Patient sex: M
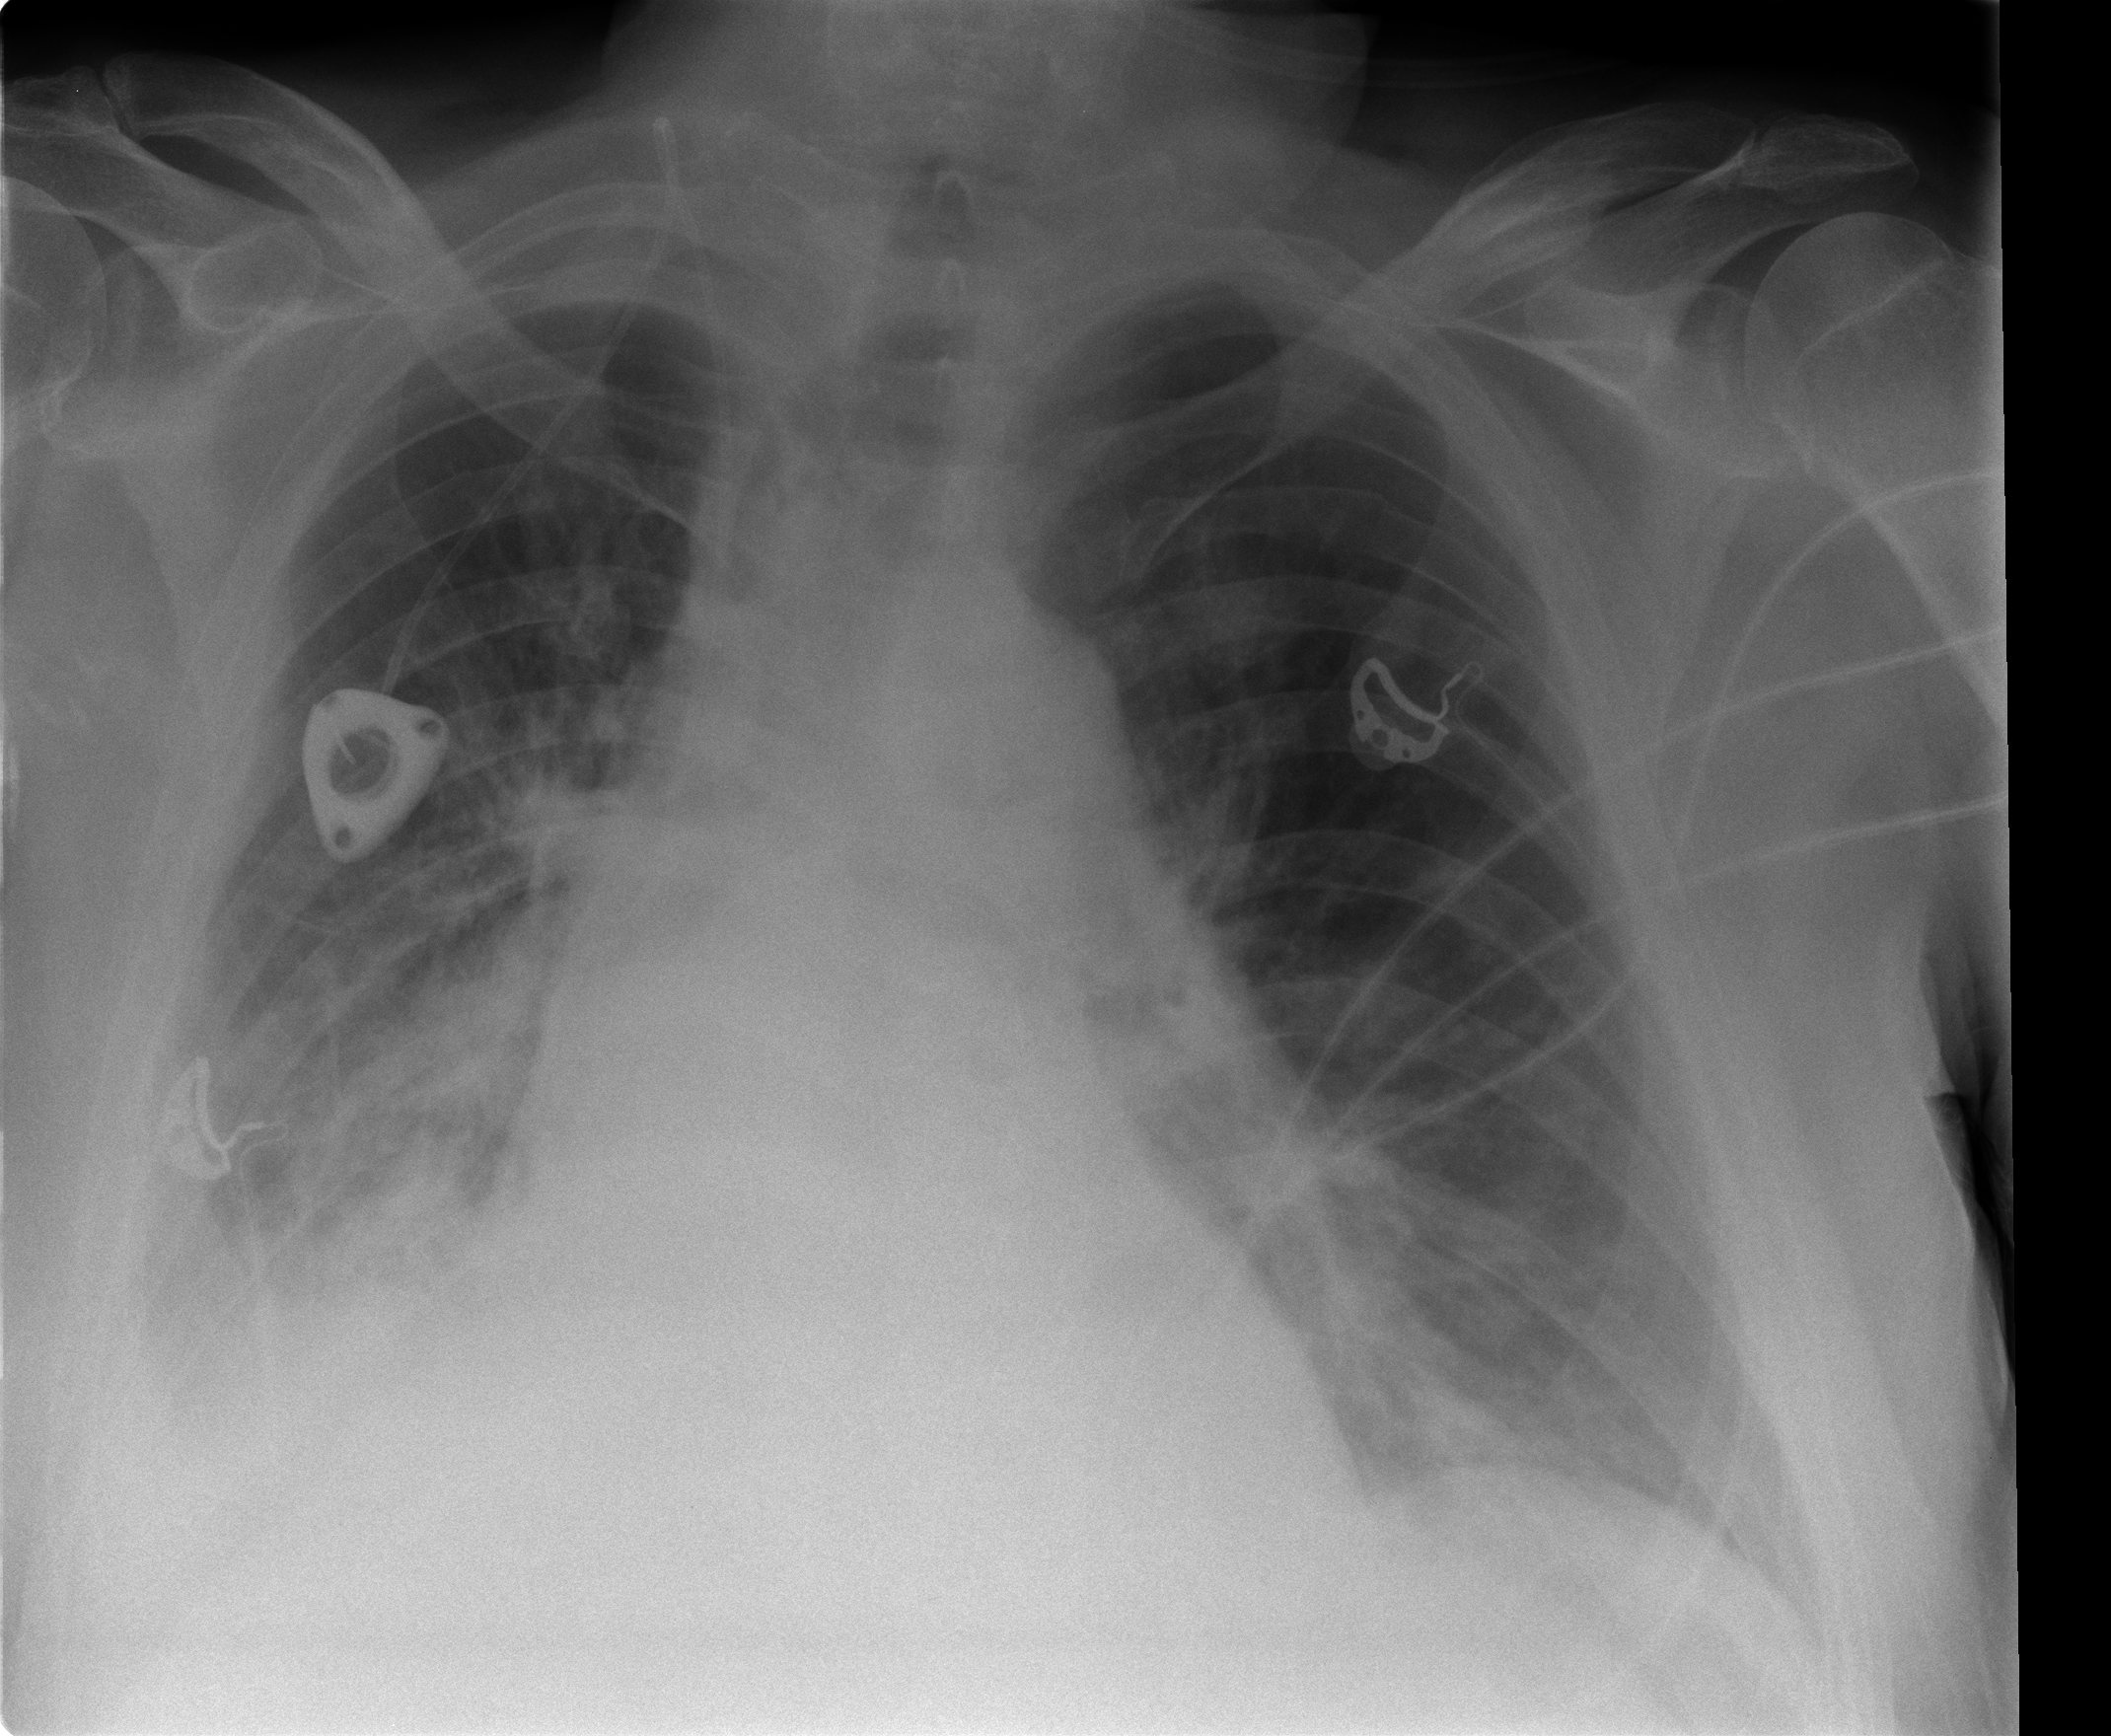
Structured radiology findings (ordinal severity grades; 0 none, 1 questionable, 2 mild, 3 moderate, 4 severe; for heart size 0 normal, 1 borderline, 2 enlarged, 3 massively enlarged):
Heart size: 0
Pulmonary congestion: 0
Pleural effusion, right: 2
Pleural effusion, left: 0
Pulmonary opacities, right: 2
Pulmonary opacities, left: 0
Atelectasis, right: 2
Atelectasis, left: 0